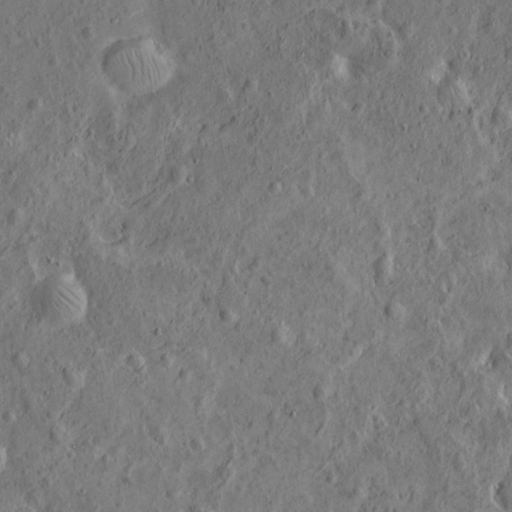
Objects detected: cone